Aerial crown-view tile of a tropical tree (Barro Colorado Island, Panama), acquired 20250217:
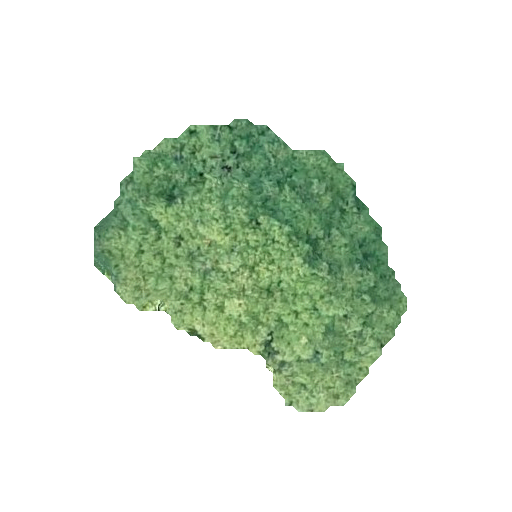
Species: Ceiba pentandra
GBIF accepted scientific name: Ceiba pentandra
Crown area: 84.611 m²